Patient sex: M
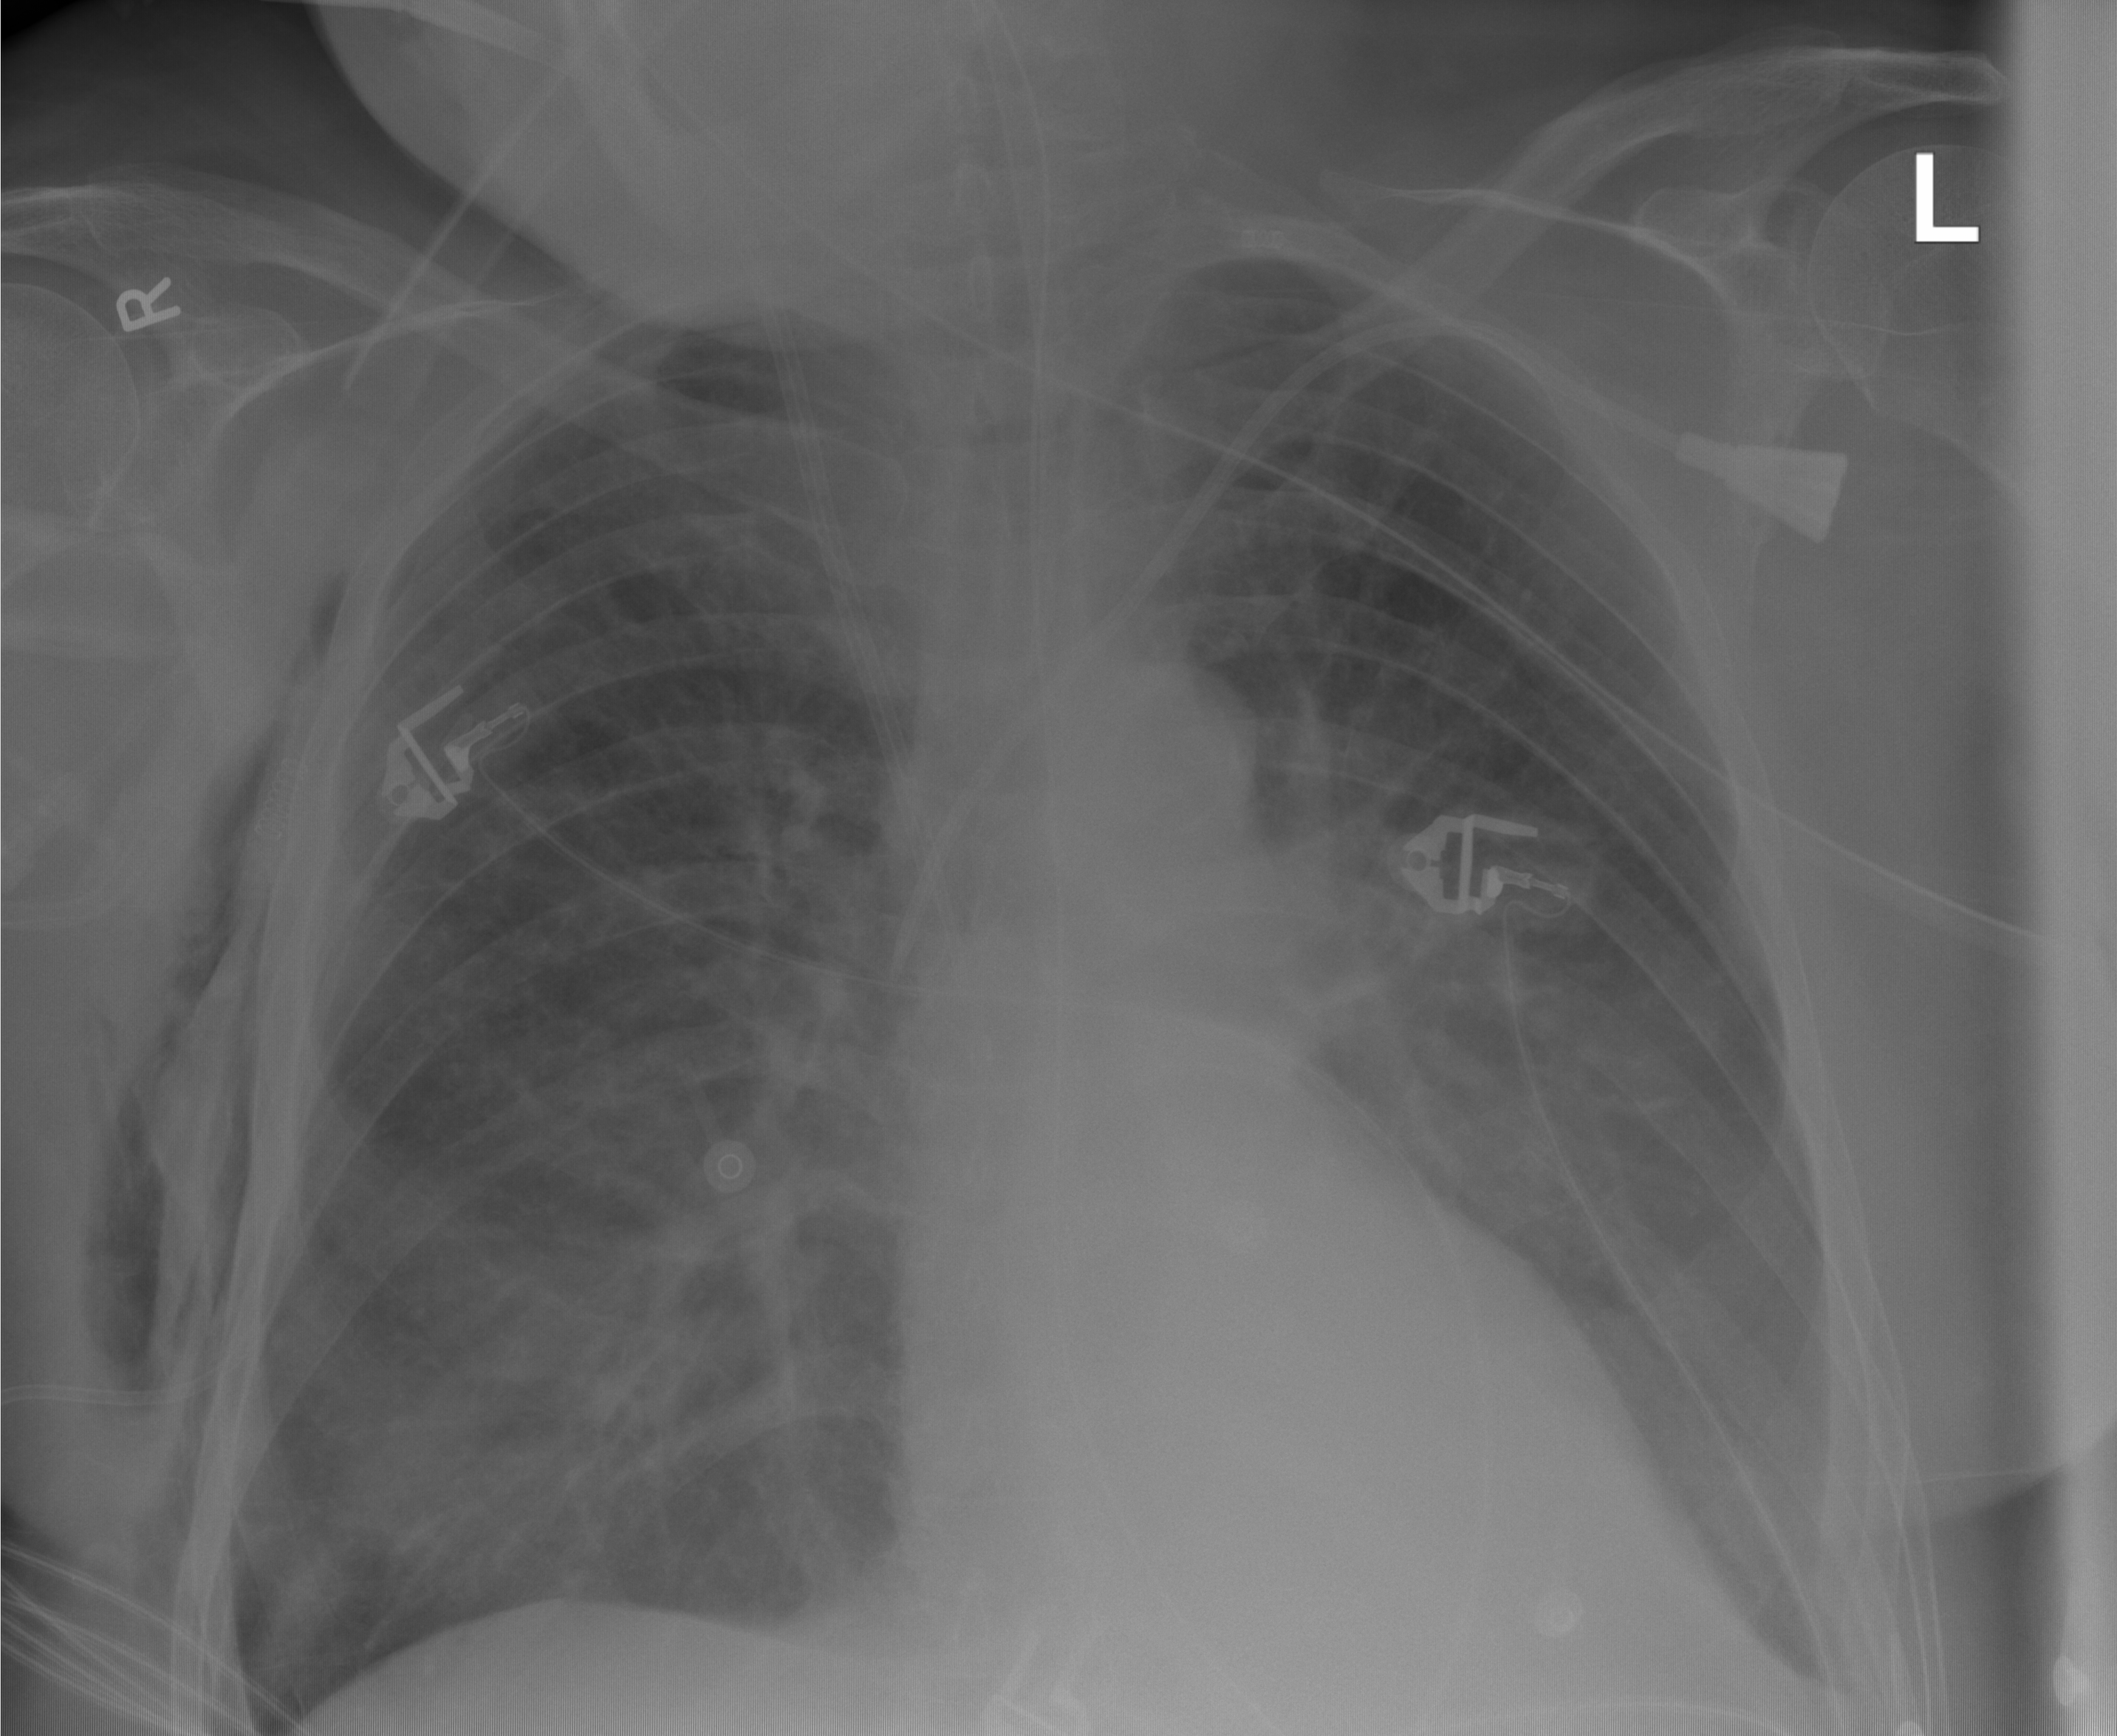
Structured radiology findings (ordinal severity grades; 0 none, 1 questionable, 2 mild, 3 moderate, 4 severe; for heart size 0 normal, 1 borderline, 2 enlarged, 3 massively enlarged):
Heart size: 0
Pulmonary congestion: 2
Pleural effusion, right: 0
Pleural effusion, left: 1
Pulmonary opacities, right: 2
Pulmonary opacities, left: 0
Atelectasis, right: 1
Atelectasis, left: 1